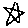
Label: star